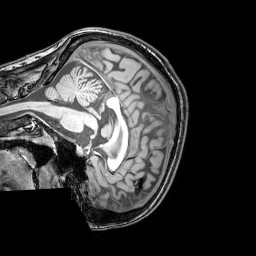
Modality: T1w
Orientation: sagittal
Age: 21
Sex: female
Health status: healthy
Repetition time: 0.081 s
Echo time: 0.037 s